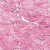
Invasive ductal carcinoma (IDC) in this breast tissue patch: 0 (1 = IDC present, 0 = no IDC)